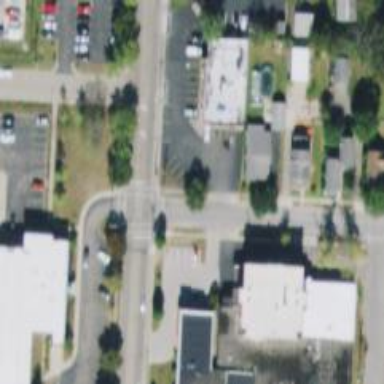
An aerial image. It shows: Marked road crossing.